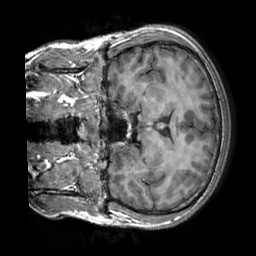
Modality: T1w
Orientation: coronal
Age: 20
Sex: male
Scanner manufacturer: siemens
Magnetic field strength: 3 T
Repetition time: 2.3 s
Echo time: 0.00303 s